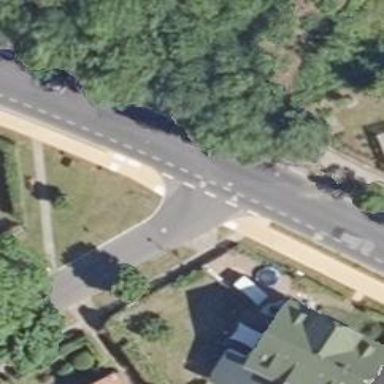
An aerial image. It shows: Residential road with asphalt surface.